Question: What is the value of this measurement?
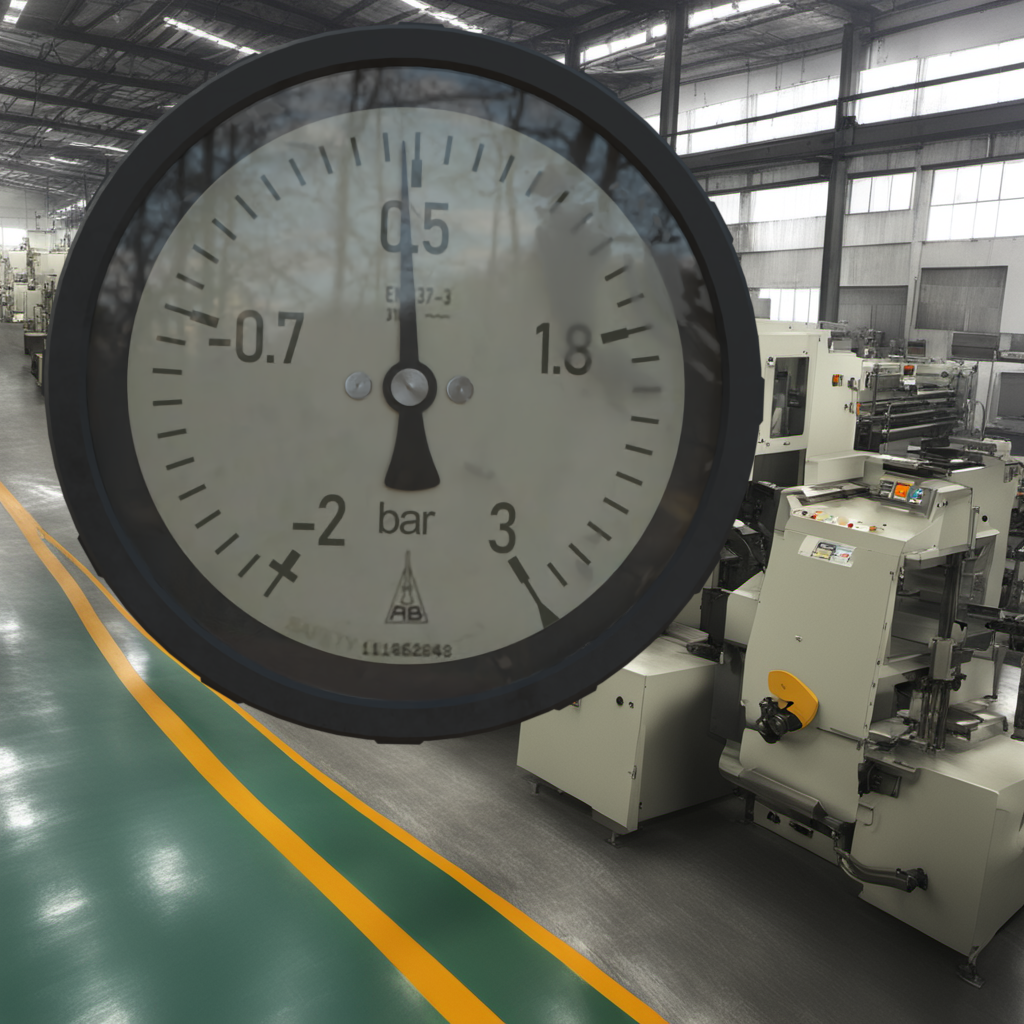
Answer: The result is 0.44
Question: What is the value range of this measurement?
Answer: The range is from -2 to 3
Question: What is the minimum and maximum value range of the measurement in the image?
Answer: The minimum value is -2 and the maximum value is 3